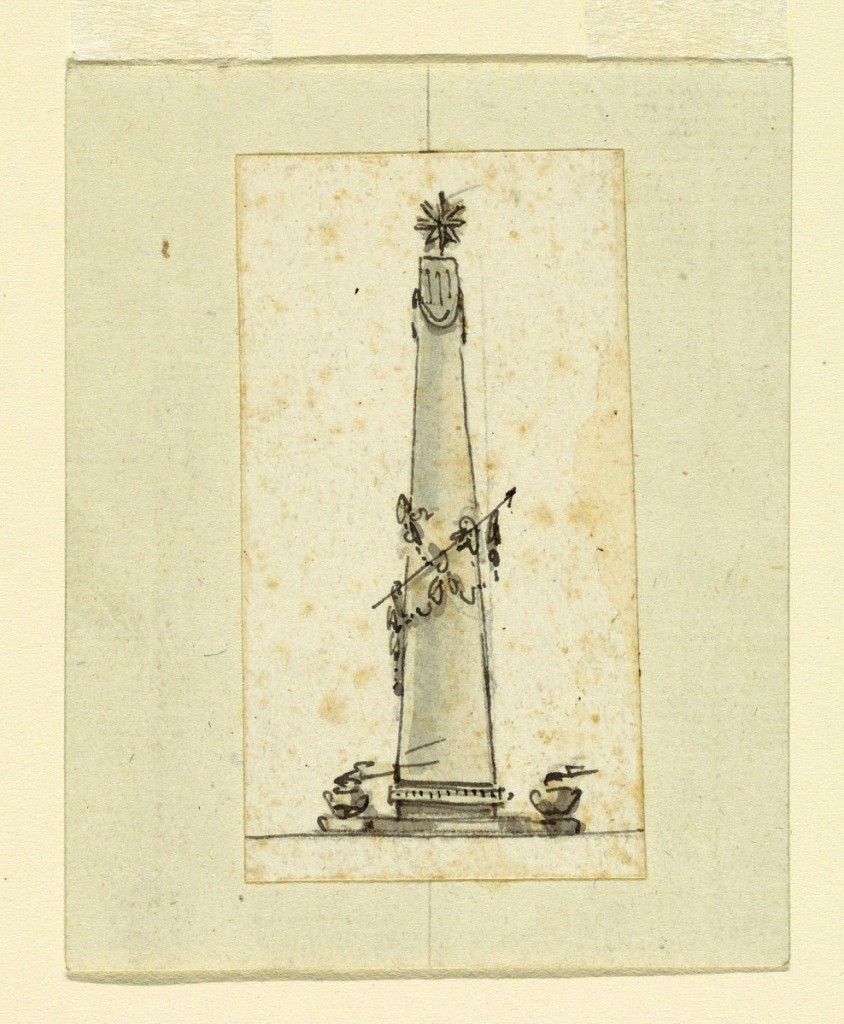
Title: Design for a Monument
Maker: Giuseppe Barberi, Italian, 1746–1809
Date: ca. 1780
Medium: Pen and ink, brush and wash on paper
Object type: Drawing
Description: An obelisk with a star on top. Around are garlands and small urns with burning flames.